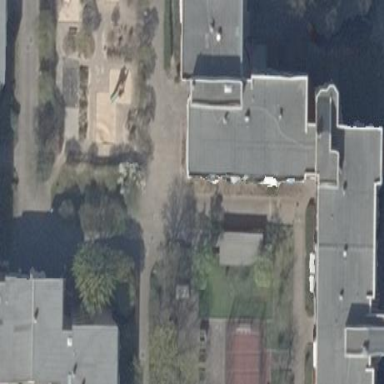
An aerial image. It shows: Apartment building with flat roof.